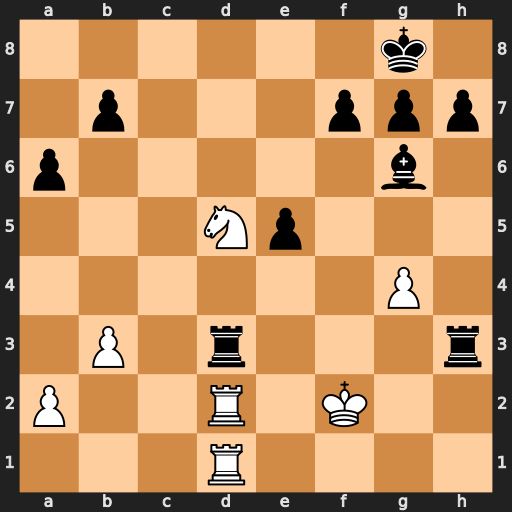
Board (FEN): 6k1/1p3ppp/p5b1/3Np3/6P1/1P1r3r/P2R1K2/3R4
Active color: w
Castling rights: -
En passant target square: -
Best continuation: Ne7+ Kh8 Nxg6+ hxg6 Rxd3